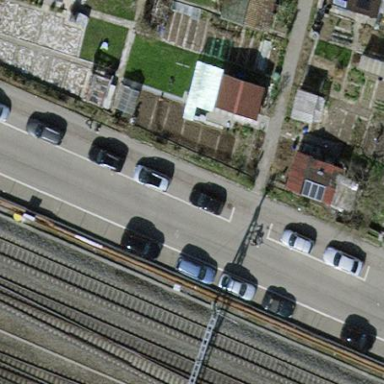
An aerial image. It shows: Surface for parking.